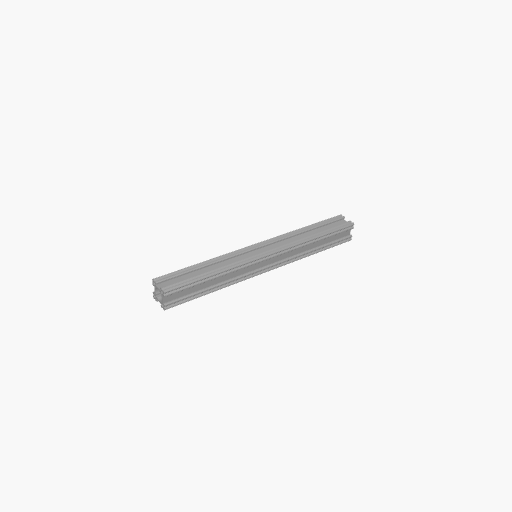
Part: GoRAIL240